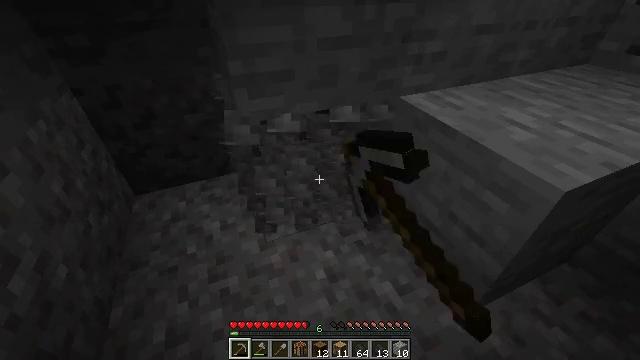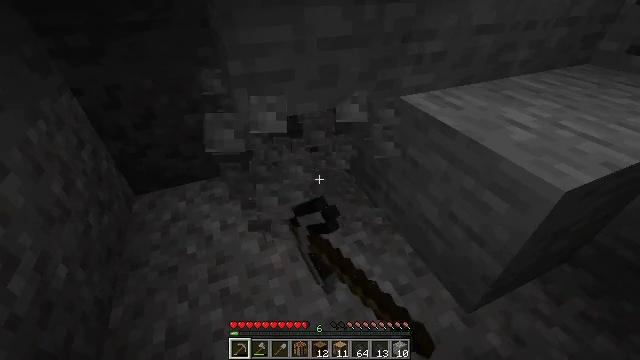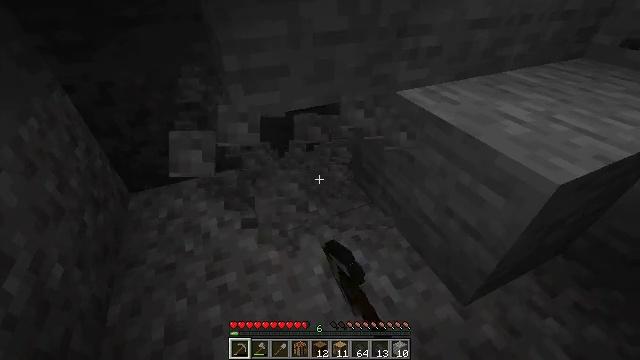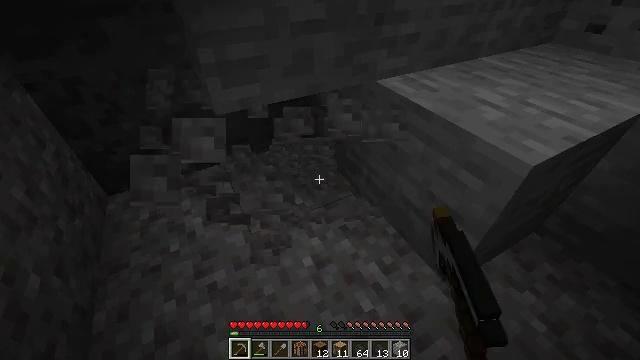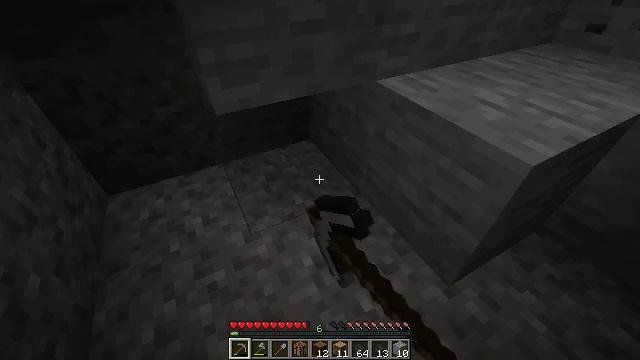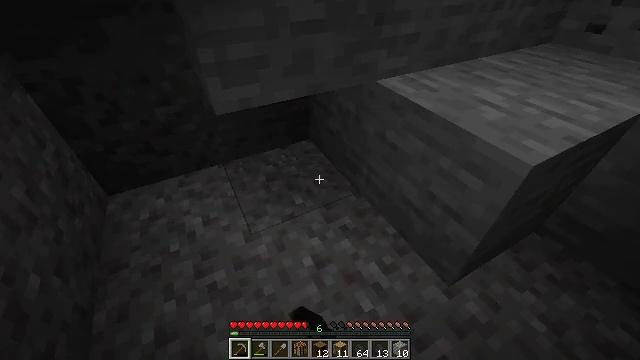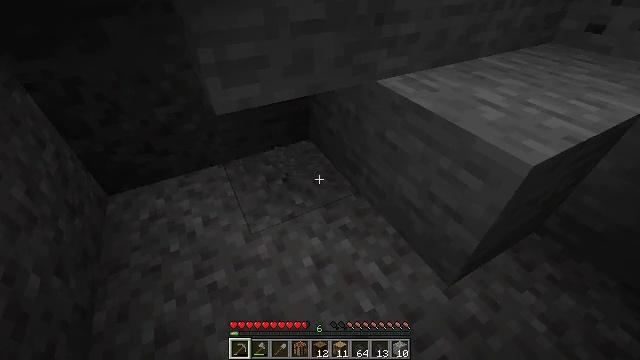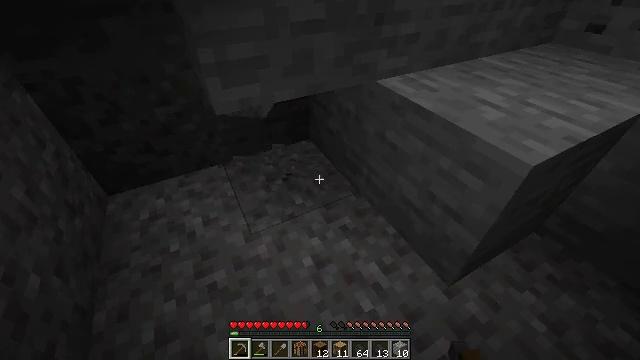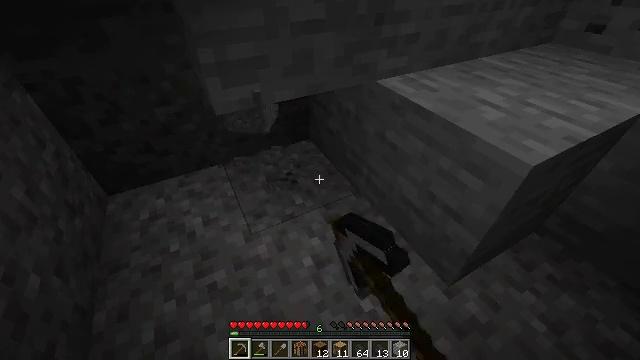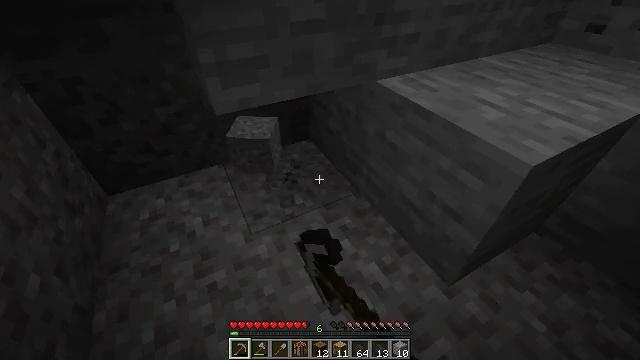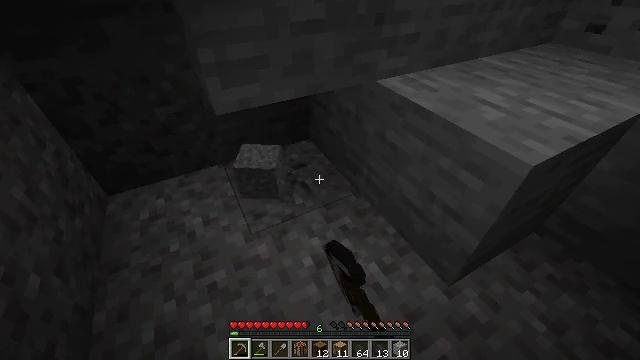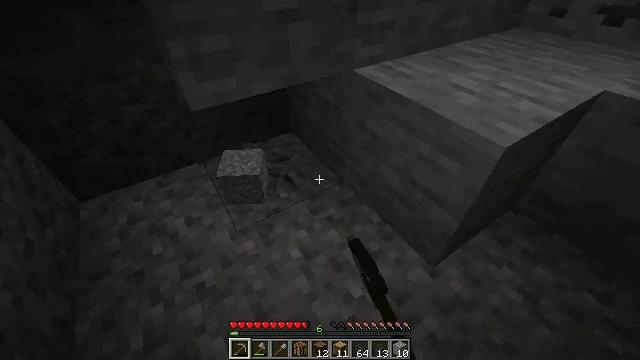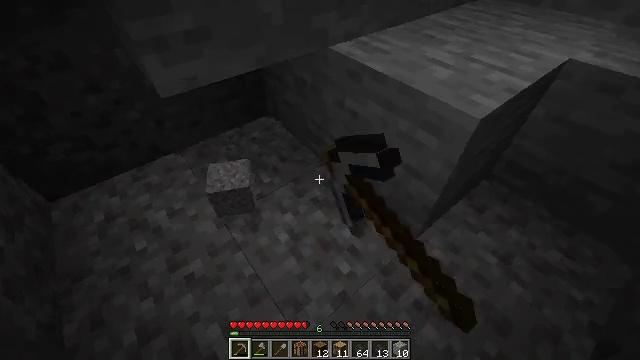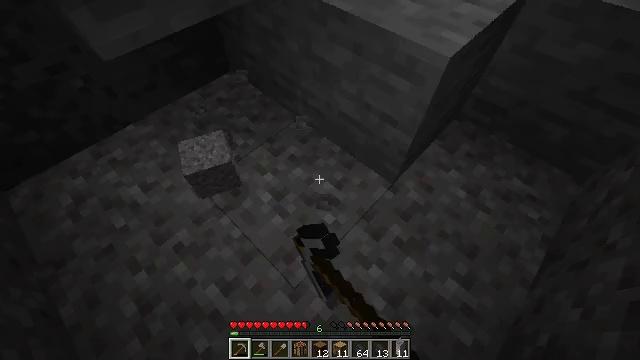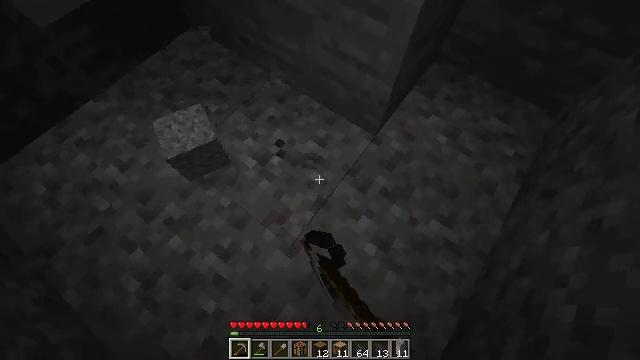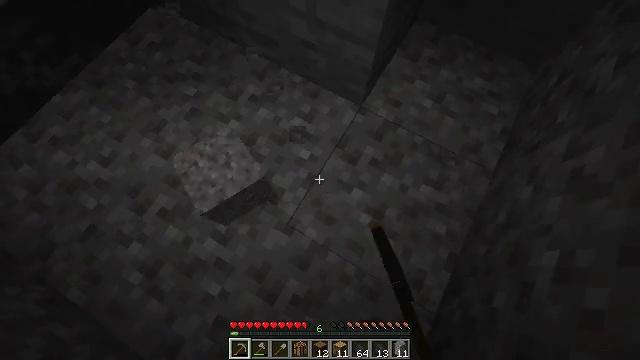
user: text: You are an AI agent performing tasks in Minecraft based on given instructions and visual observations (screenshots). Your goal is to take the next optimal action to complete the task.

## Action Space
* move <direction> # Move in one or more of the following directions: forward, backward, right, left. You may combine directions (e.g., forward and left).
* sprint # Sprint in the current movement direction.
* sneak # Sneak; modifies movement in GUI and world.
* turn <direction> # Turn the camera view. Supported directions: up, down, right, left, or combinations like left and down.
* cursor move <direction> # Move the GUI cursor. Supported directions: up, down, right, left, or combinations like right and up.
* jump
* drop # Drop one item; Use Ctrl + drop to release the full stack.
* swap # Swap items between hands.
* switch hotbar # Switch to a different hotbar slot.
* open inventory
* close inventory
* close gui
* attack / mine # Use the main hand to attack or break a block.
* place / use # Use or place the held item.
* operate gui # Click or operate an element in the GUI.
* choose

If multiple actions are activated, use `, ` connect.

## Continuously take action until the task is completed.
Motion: motion action
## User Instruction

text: Gather gravel by digging.
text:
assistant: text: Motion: attack / mine
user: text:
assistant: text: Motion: attack / mine
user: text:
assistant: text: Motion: turn right and down, attack / mine
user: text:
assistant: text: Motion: attack / mine
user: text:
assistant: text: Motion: attack / mine
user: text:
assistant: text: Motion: attack / mine
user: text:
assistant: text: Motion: attack / mine
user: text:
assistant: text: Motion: attack / mine
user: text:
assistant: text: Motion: attack / mine
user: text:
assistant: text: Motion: attack / mine
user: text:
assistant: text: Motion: turn right and down, attack / mine
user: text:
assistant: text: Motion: turn right and down, attack / mine
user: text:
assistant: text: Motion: turn right and down, attack / mine
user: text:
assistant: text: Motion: turn right and down, attack / mine
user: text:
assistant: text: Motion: turn right and down, attack / mine
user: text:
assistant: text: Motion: turn right and down, attack / mine
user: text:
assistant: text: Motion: turn right, attack / mine
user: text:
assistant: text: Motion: turn right, attack / mine
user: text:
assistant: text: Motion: attack / mine
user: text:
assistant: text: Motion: attack / mine
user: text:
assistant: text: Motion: attack / mine
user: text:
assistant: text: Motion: attack / mine
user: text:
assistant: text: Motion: attack / mine
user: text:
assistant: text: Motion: attack / mine
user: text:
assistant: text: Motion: attack / mine
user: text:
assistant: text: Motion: attack / mine
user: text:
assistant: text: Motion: attack / mine
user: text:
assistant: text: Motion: attack / mine
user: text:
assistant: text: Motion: attack / mine
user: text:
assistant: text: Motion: attack / mine